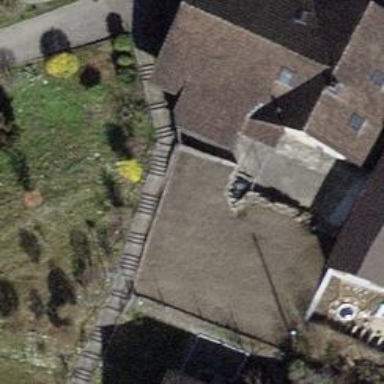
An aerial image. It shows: Set of steps made of paving stones.